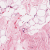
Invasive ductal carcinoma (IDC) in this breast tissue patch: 0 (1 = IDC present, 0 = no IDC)